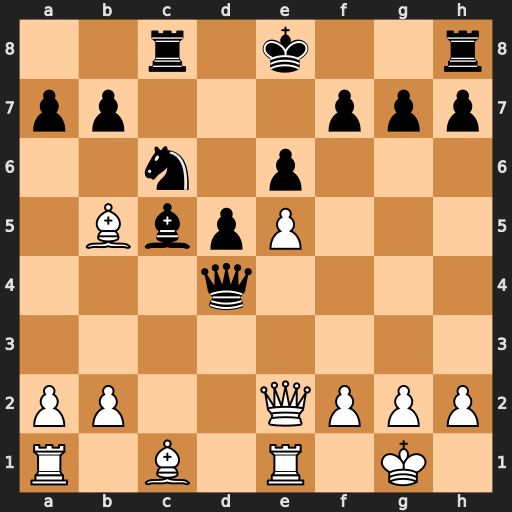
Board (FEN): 2r1k2r/pp3ppp/2n1p3/1BbpP3/3q4/8/PP2QPPP/R1B1R1K1
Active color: w
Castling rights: k
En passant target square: -
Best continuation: Be3 Qxe5 Bxc5